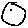
Label: moon